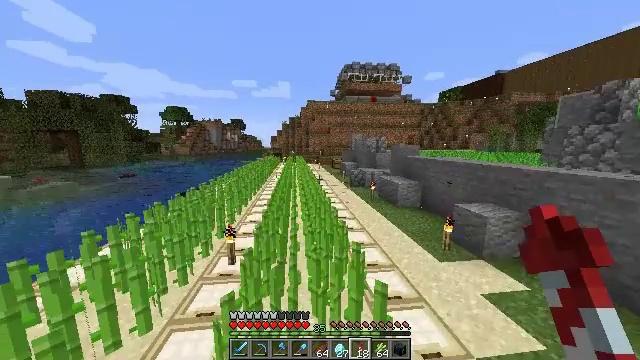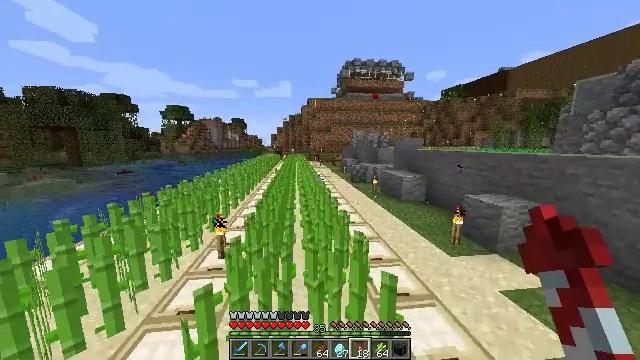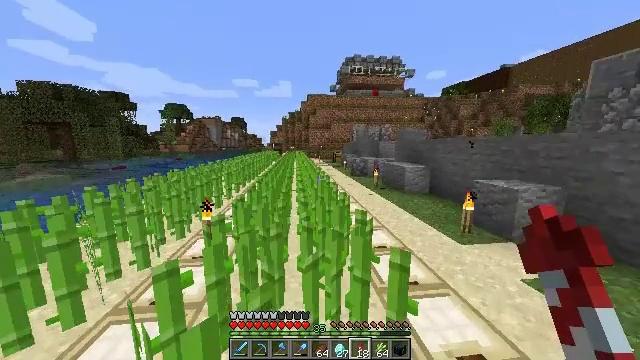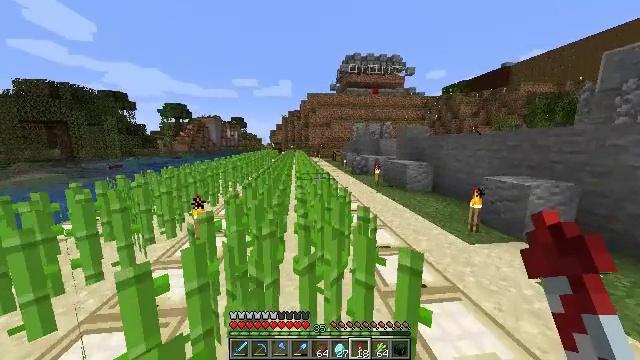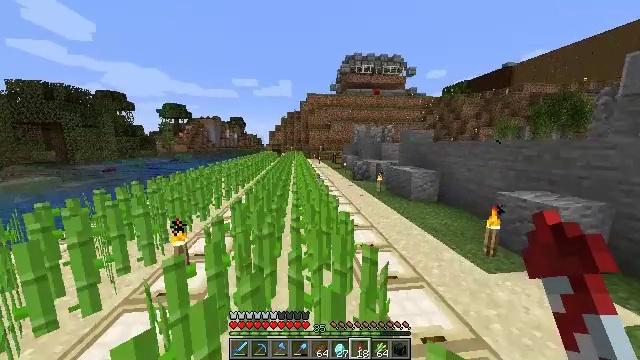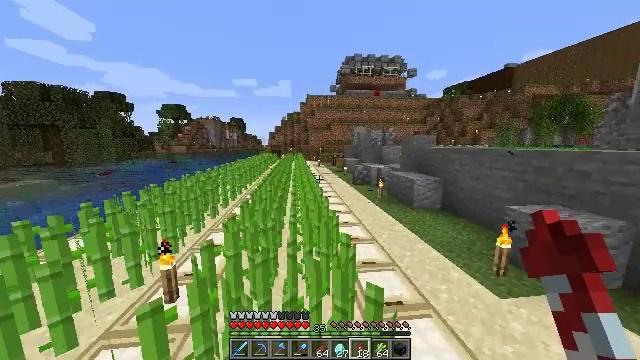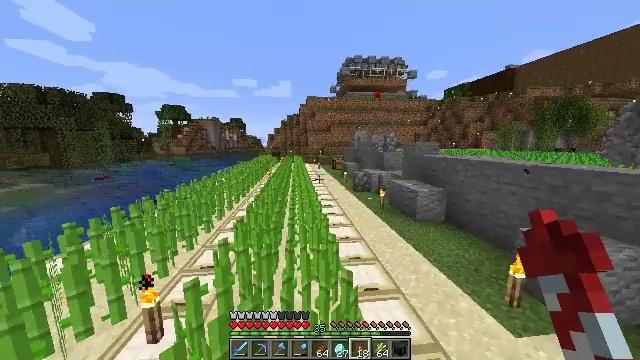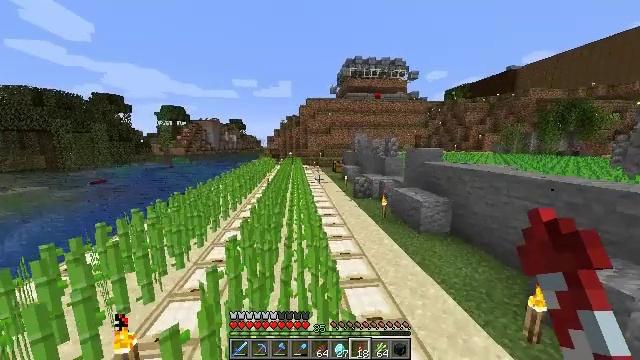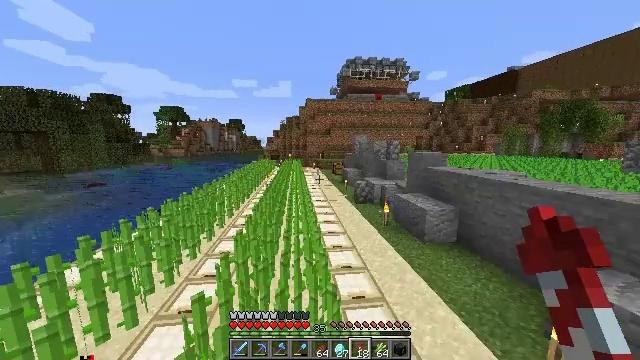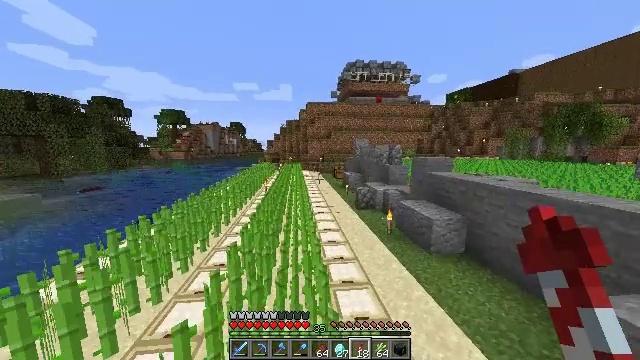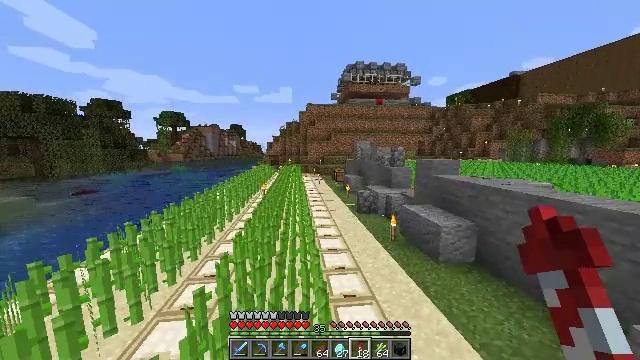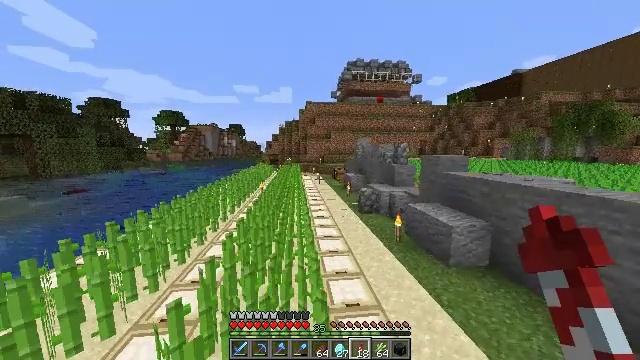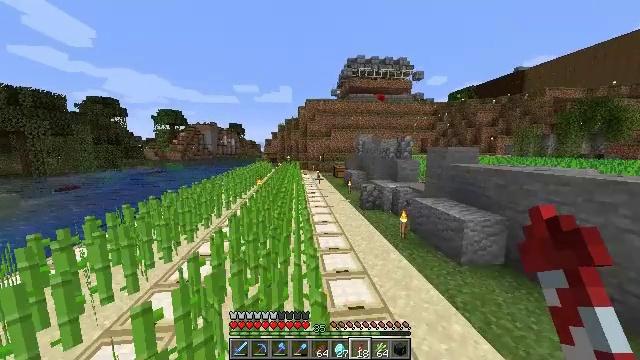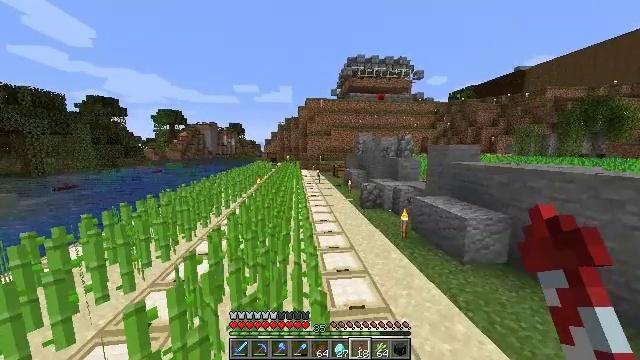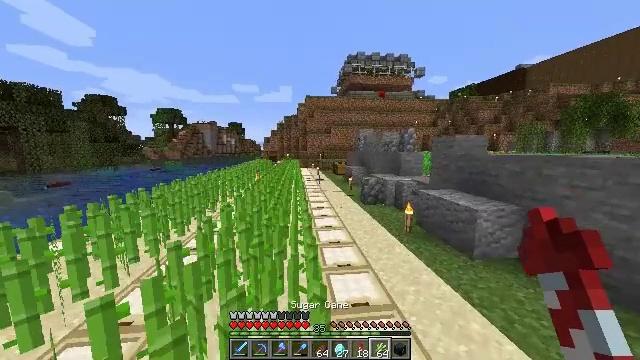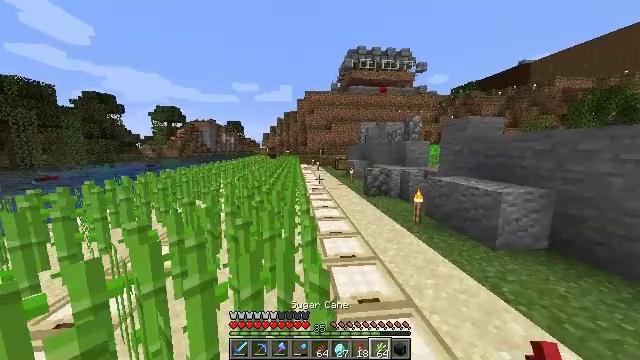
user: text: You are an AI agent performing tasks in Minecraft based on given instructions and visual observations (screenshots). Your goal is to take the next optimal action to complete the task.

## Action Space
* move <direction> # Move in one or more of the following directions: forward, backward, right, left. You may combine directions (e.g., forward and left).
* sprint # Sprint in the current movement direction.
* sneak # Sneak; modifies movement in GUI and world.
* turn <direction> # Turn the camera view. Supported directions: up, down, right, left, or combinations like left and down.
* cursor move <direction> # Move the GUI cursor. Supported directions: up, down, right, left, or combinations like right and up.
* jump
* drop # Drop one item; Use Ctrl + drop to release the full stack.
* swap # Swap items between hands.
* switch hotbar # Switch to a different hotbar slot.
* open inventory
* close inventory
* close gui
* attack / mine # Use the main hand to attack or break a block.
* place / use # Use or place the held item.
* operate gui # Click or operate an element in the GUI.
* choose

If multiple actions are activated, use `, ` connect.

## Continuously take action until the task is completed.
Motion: motion action
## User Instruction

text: Mine the ender chest.
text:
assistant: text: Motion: move forward, sprint, jump
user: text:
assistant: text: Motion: move forward, sprint, jump
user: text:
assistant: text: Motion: move forward, sprint, jump
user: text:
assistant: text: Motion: move forward, sprint, jump
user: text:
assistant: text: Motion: move forward, sprint, jump
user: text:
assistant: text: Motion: move forward, sprint, jump
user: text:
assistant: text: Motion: move forward, sprint, jump
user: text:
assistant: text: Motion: move forward, sprint, jump
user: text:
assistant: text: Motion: move forward, sprint, jump
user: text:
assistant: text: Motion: move forward, sprint, jump
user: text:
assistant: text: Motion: move forward, sprint, jump
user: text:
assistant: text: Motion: move forward, sprint, jump
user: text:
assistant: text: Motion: move forward, sprint, jump
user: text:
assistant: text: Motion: move forward, sprint, jump
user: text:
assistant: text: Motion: move forward, sprint, jump
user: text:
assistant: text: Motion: move forward, sprint, jump
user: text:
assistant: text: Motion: move forward, sprint, jump
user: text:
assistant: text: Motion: move forward, sprint, jump
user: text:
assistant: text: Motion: move forward, sprint, jump
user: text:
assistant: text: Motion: move forward, sprint, jump
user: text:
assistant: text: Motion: move forward, sprint, jump
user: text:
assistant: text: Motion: move forward, sprint, jump
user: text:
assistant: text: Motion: move forward, sprint, jump
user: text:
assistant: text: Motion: move forward, sprint, jump
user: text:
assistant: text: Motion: move forward, sprint, jump
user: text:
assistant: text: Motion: move forward, sprint, jump
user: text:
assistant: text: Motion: move forward, sprint, jump
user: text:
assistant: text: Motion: move forward, sprint, jump
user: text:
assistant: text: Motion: move forward, sprint, jump
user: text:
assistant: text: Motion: move forward, sprint, jump